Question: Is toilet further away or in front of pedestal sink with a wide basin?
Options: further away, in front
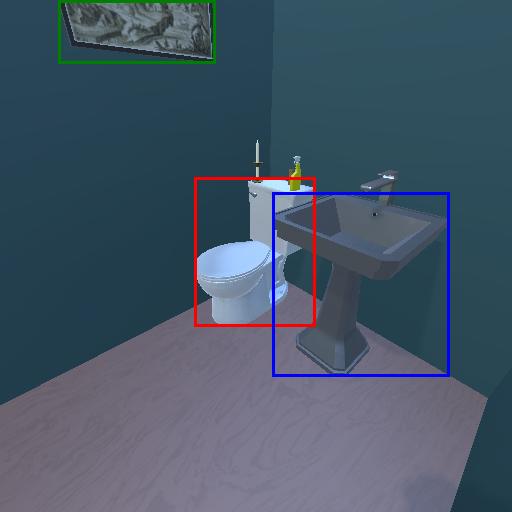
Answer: further away